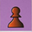
Piece: bP